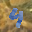
Label: 4